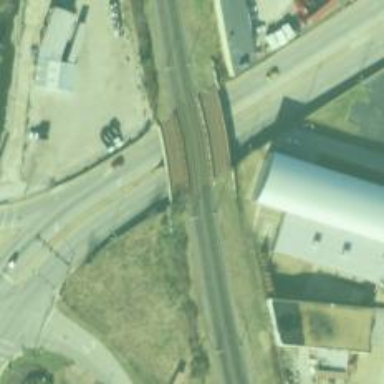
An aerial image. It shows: Bridge for light rail electrified with contact line.